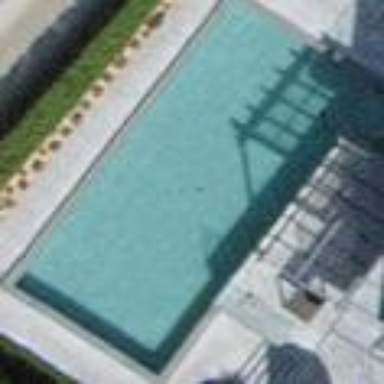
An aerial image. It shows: Swimming pool located in leisure land.